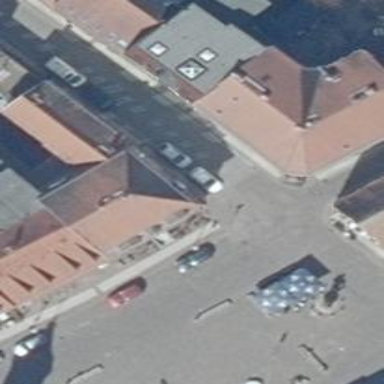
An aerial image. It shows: Apartment building with roof made of roof tiles.